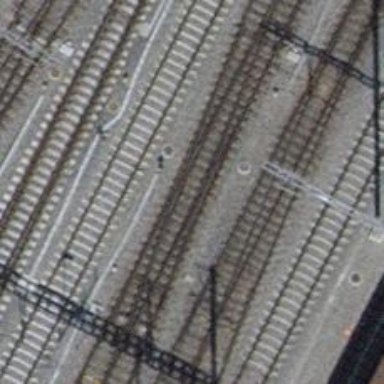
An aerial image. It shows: Railway siding with one electrified track and contact line for powering the train.